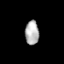
Tissue: prostate
Cell type: Epithelial cells
Senescence score: 0.2819
Nuclear area (px): 327
Mean DAPI intensity: 176.535